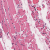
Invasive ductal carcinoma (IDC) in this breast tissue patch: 0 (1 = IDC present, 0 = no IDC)